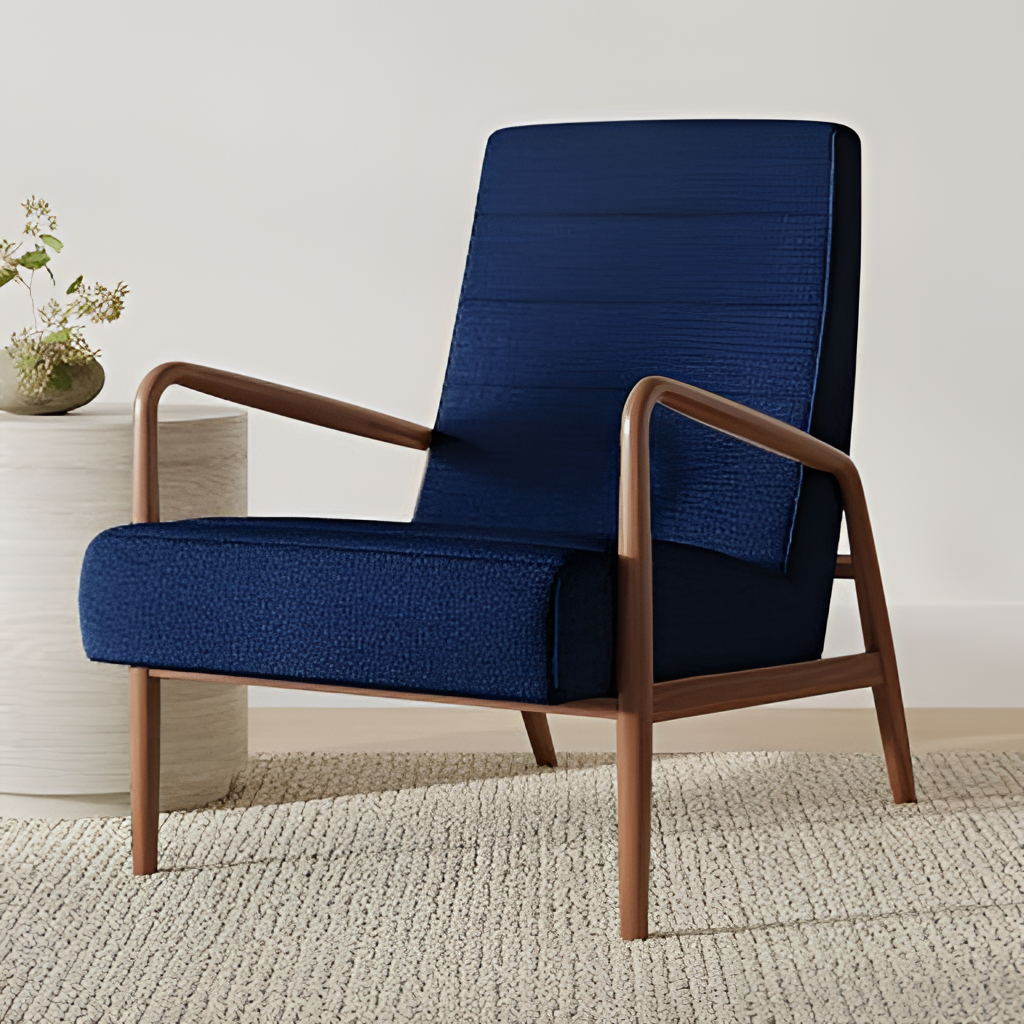
living room, blue fabric chair, paint wallpaper, with solid pattern, modern, carpet flooring, with textured pattern